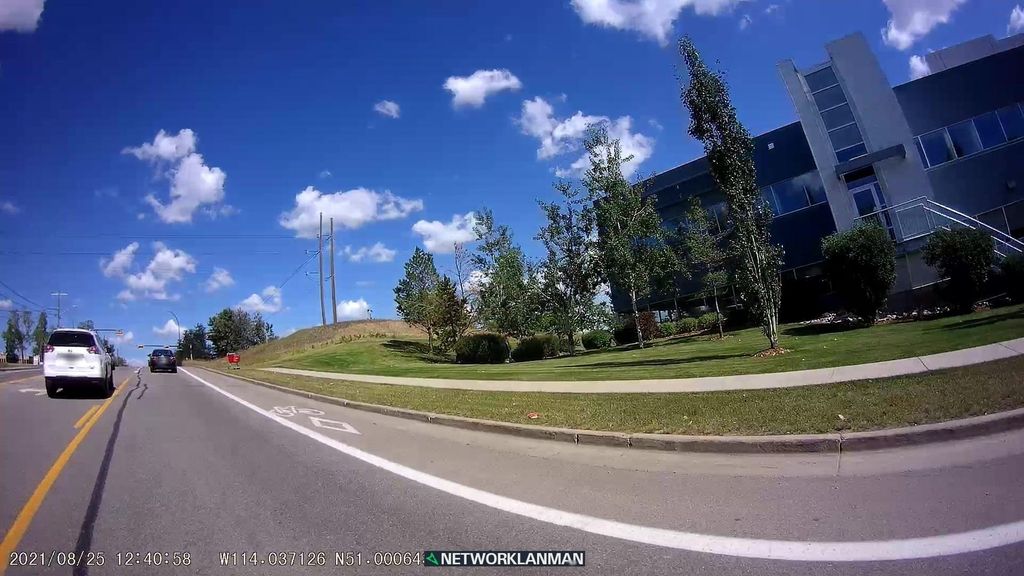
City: calgary